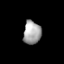
Tissue: lung
Cell type: Others
Senescence score: 0.2205
Nuclear area (px): 402
Mean DAPI intensity: 164.886